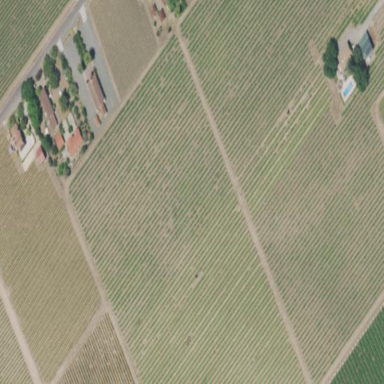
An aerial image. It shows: Vineyard where grapes are grown.